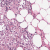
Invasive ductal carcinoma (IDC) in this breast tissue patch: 0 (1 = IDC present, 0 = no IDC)